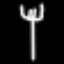
Label: fork